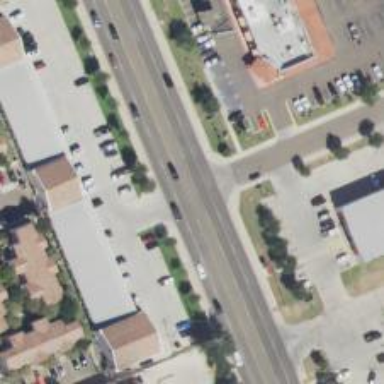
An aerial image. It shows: Secondary road lined with retail establishments.